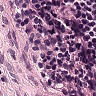
Metastatic tissue present: no